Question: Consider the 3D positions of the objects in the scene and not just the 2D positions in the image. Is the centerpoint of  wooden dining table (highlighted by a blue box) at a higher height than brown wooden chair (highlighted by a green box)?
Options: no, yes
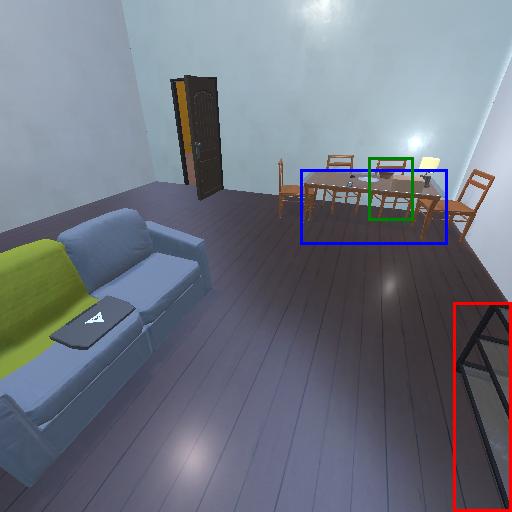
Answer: no